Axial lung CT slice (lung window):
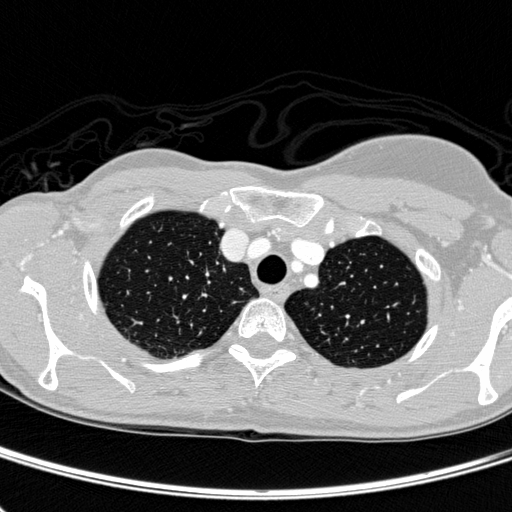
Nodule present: no